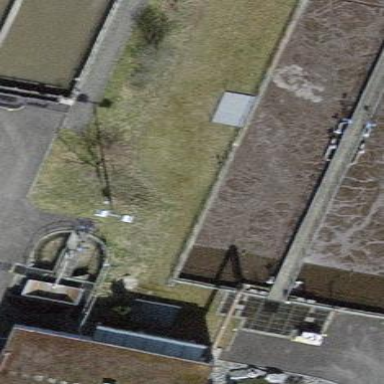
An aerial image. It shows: Image of wastewater.